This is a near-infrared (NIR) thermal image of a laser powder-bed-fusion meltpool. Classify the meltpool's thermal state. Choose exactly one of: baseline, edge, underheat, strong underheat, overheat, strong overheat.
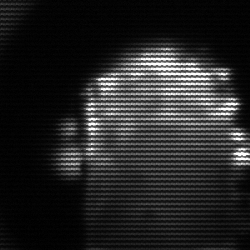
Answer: baseline